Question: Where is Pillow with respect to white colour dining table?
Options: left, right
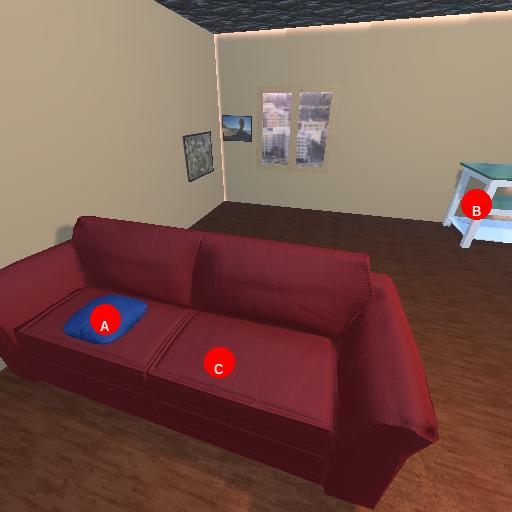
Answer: left